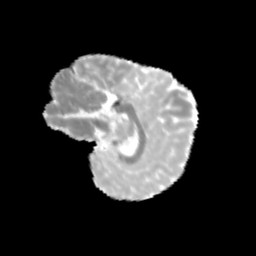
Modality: MD
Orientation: sagittal
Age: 11
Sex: female
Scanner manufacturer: siemens
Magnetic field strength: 3 T
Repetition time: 3.8 s
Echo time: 0.07 s